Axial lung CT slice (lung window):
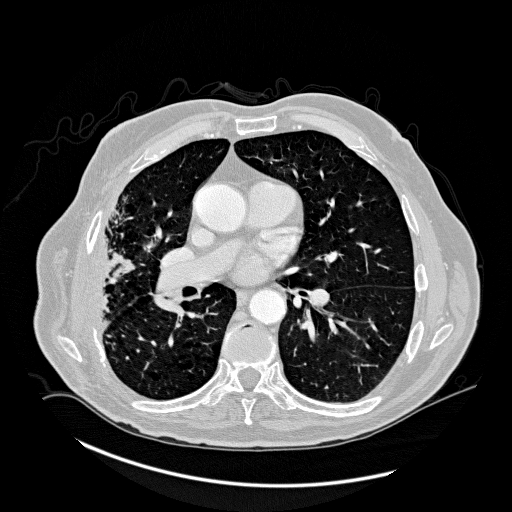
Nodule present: no